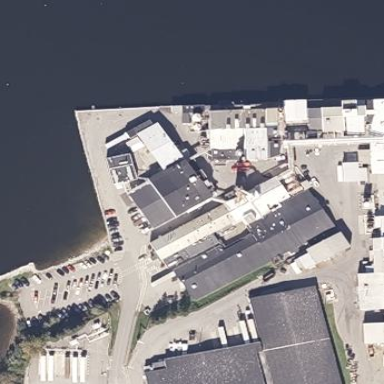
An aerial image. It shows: Industrial building.